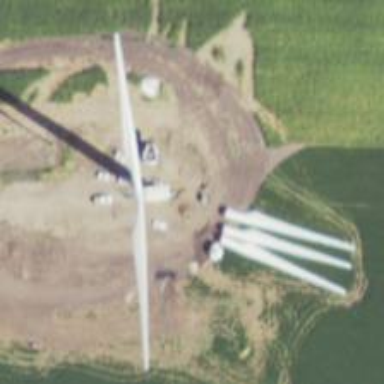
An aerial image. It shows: Wind generator in the form of horizontal axis wind turbine.